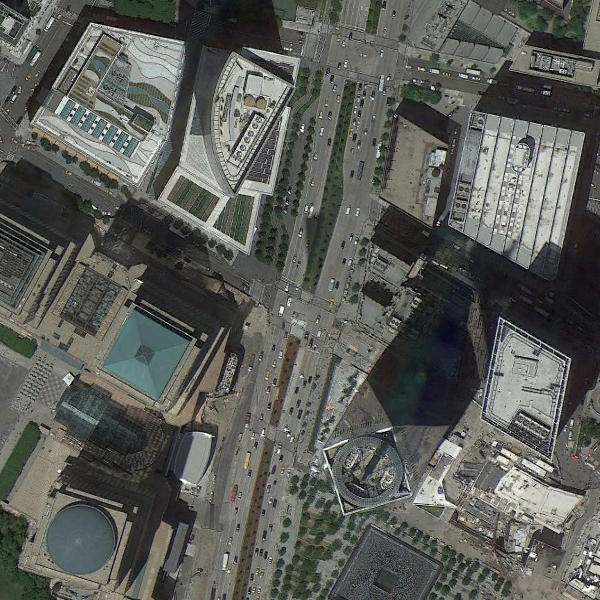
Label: Commercial